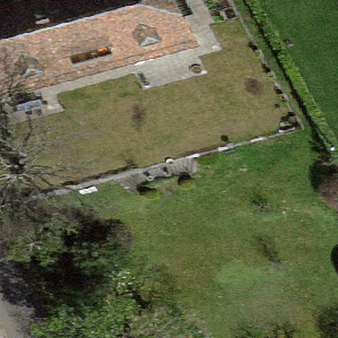
Label: other